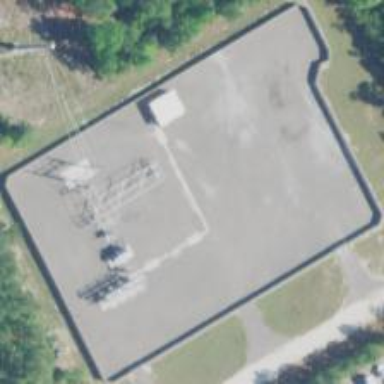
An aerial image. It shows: Distribution level power substation enclosed by fence.